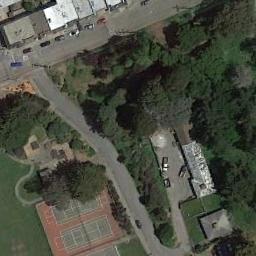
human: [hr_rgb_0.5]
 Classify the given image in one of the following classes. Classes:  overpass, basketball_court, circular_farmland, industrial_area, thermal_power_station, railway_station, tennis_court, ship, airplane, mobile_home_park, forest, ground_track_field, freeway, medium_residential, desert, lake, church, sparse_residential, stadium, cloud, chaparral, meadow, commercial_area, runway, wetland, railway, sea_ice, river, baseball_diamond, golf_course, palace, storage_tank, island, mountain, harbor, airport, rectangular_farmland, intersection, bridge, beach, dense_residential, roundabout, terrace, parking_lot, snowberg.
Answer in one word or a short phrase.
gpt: tennis_court